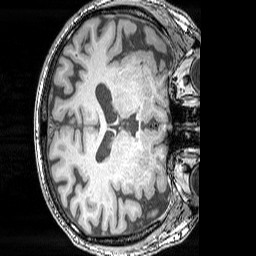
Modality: T1w
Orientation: axial
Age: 72
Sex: male
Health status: ill
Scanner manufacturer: siemens
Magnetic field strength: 3 T
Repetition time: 1.75 s
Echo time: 0.00418 s